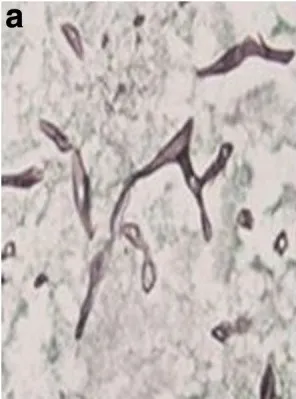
(a) Histopathology of the nasal sinus mucosa (silver methenamine stain) showing broad aseptate hyphae.
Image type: pathology (methenamine_silver)